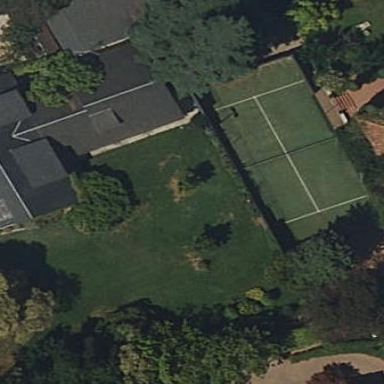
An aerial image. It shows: Tennis court in leisure pitch.